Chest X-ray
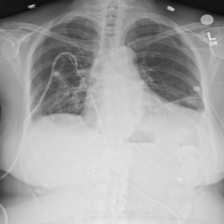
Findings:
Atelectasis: negative
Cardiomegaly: negative
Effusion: positive
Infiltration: negative
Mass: negative
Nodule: negative
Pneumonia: negative
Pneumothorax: negative
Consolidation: negative
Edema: negative
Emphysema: negative
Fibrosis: negative
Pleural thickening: negative
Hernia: negative